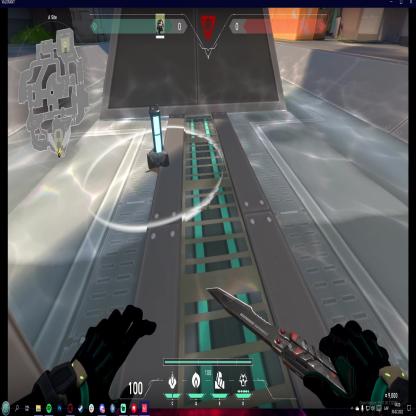
Label: planted spike